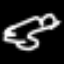
Label: frog